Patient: sex F, age 54
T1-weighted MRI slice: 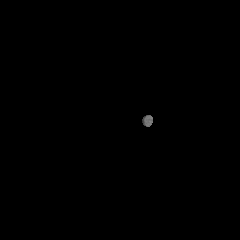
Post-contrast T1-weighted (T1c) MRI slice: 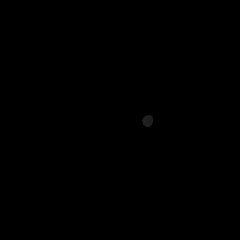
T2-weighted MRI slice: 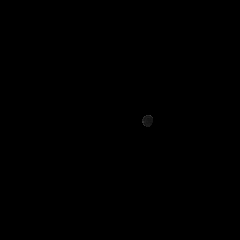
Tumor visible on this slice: no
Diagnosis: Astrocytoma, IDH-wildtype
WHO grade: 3